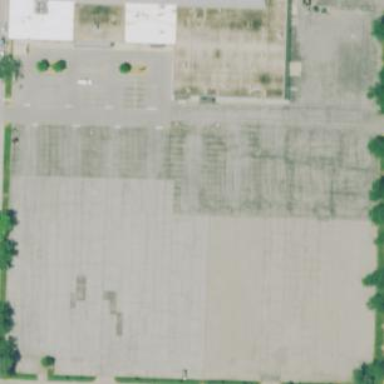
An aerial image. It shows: Parking area with surface.